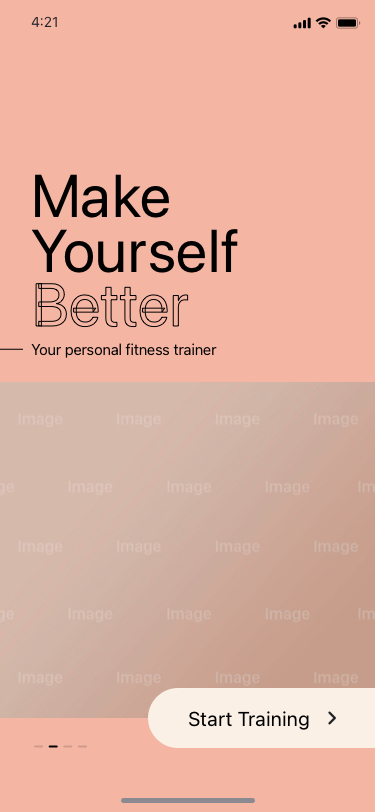
Text in this UI design:
Start Training
Make
Yourself
Better
Your personal fitness trainer